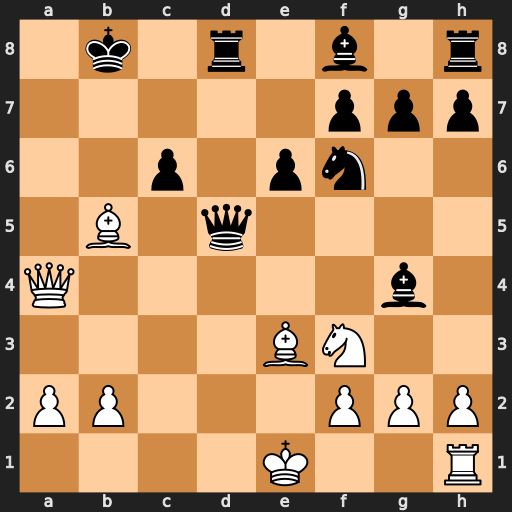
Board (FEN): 1k1r1b1r/5ppp/2p1pn2/1B1q4/Q5b1/4BN2/PP3PPP/4K2R
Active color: w
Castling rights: K
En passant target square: -
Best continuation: Qa7+ Kc8 Ba6#